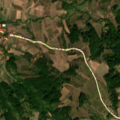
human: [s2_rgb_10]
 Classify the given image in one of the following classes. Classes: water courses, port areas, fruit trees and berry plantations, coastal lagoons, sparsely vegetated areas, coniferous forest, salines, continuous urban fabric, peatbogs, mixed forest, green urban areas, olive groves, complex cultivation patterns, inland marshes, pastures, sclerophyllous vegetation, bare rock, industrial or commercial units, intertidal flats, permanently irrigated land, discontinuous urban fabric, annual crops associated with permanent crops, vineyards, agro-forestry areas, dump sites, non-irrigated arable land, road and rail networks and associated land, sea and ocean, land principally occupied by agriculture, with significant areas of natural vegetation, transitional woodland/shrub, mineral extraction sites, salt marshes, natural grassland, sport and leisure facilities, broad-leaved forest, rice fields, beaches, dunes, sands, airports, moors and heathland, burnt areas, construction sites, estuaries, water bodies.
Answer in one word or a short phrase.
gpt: complex cultivation patterns, land principally occupied by agriculture, with significant areas of natural vegetation, broad-leaved forest, transitional woodland/shrub